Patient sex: F
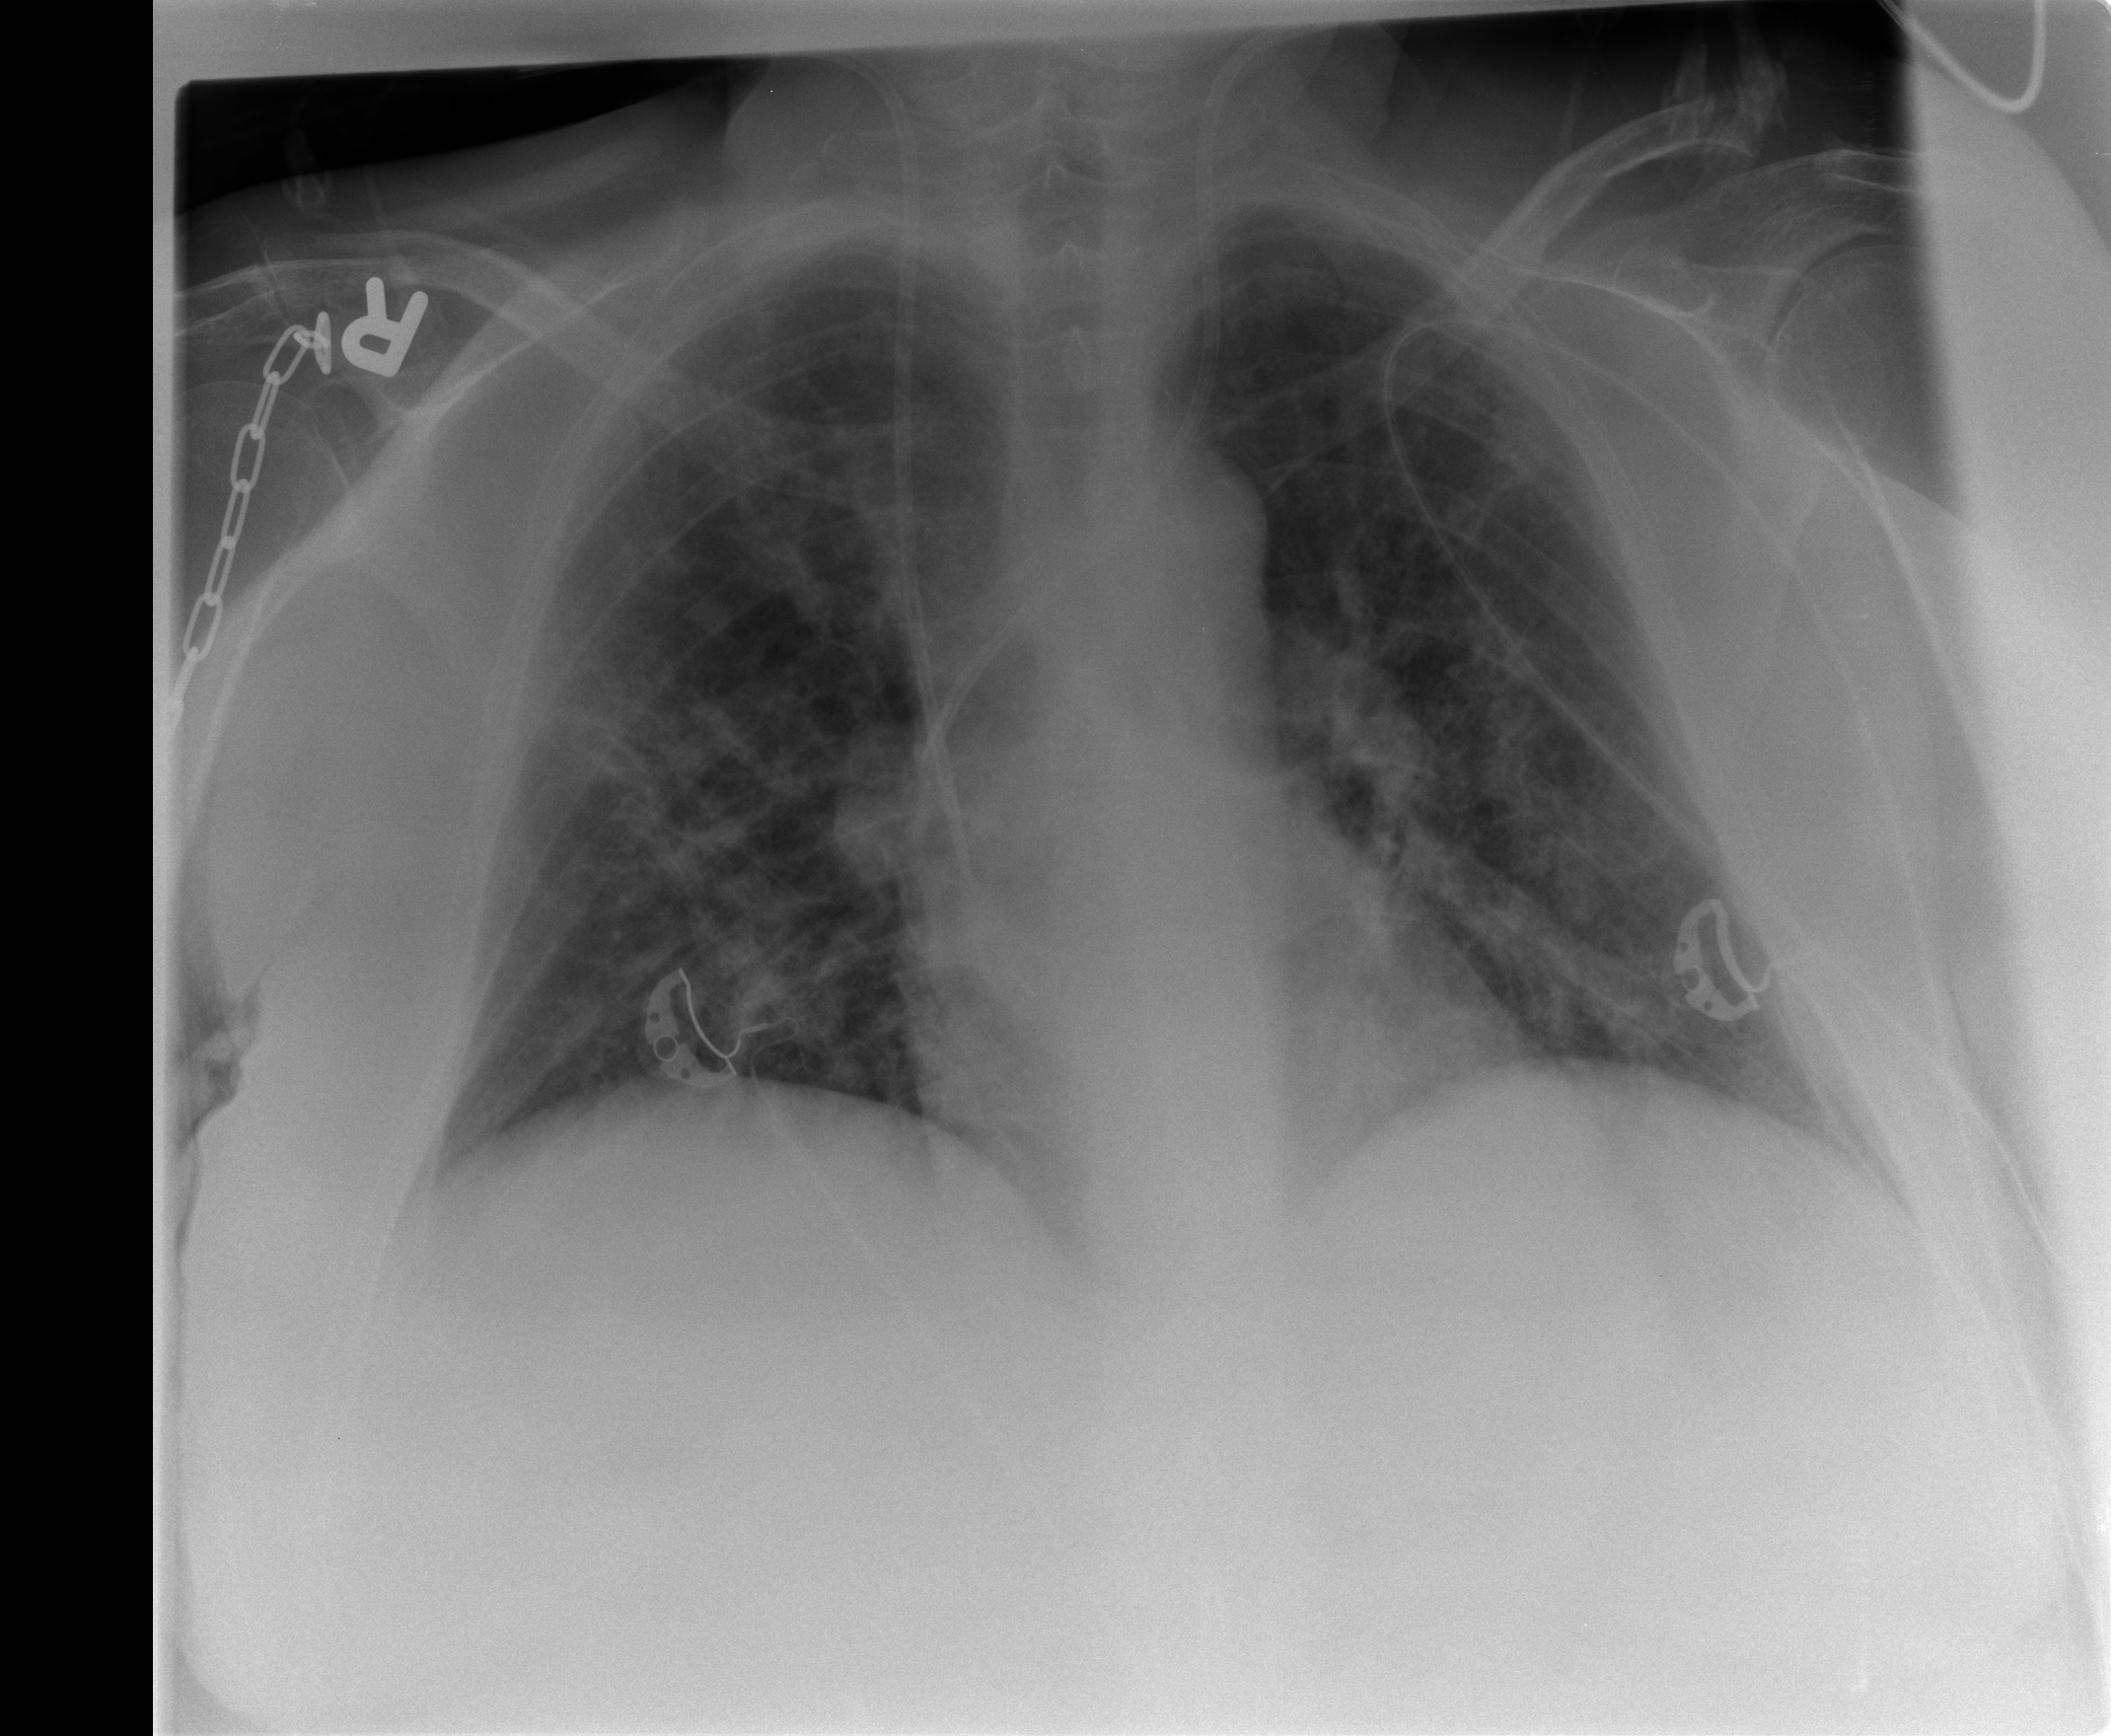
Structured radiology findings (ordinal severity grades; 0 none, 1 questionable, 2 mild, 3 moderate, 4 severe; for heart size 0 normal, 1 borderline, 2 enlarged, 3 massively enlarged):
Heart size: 0
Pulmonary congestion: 2
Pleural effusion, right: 0
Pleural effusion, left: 0
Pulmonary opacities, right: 2
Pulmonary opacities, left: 2
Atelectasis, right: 2
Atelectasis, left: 2